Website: macys
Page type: customer-info-address
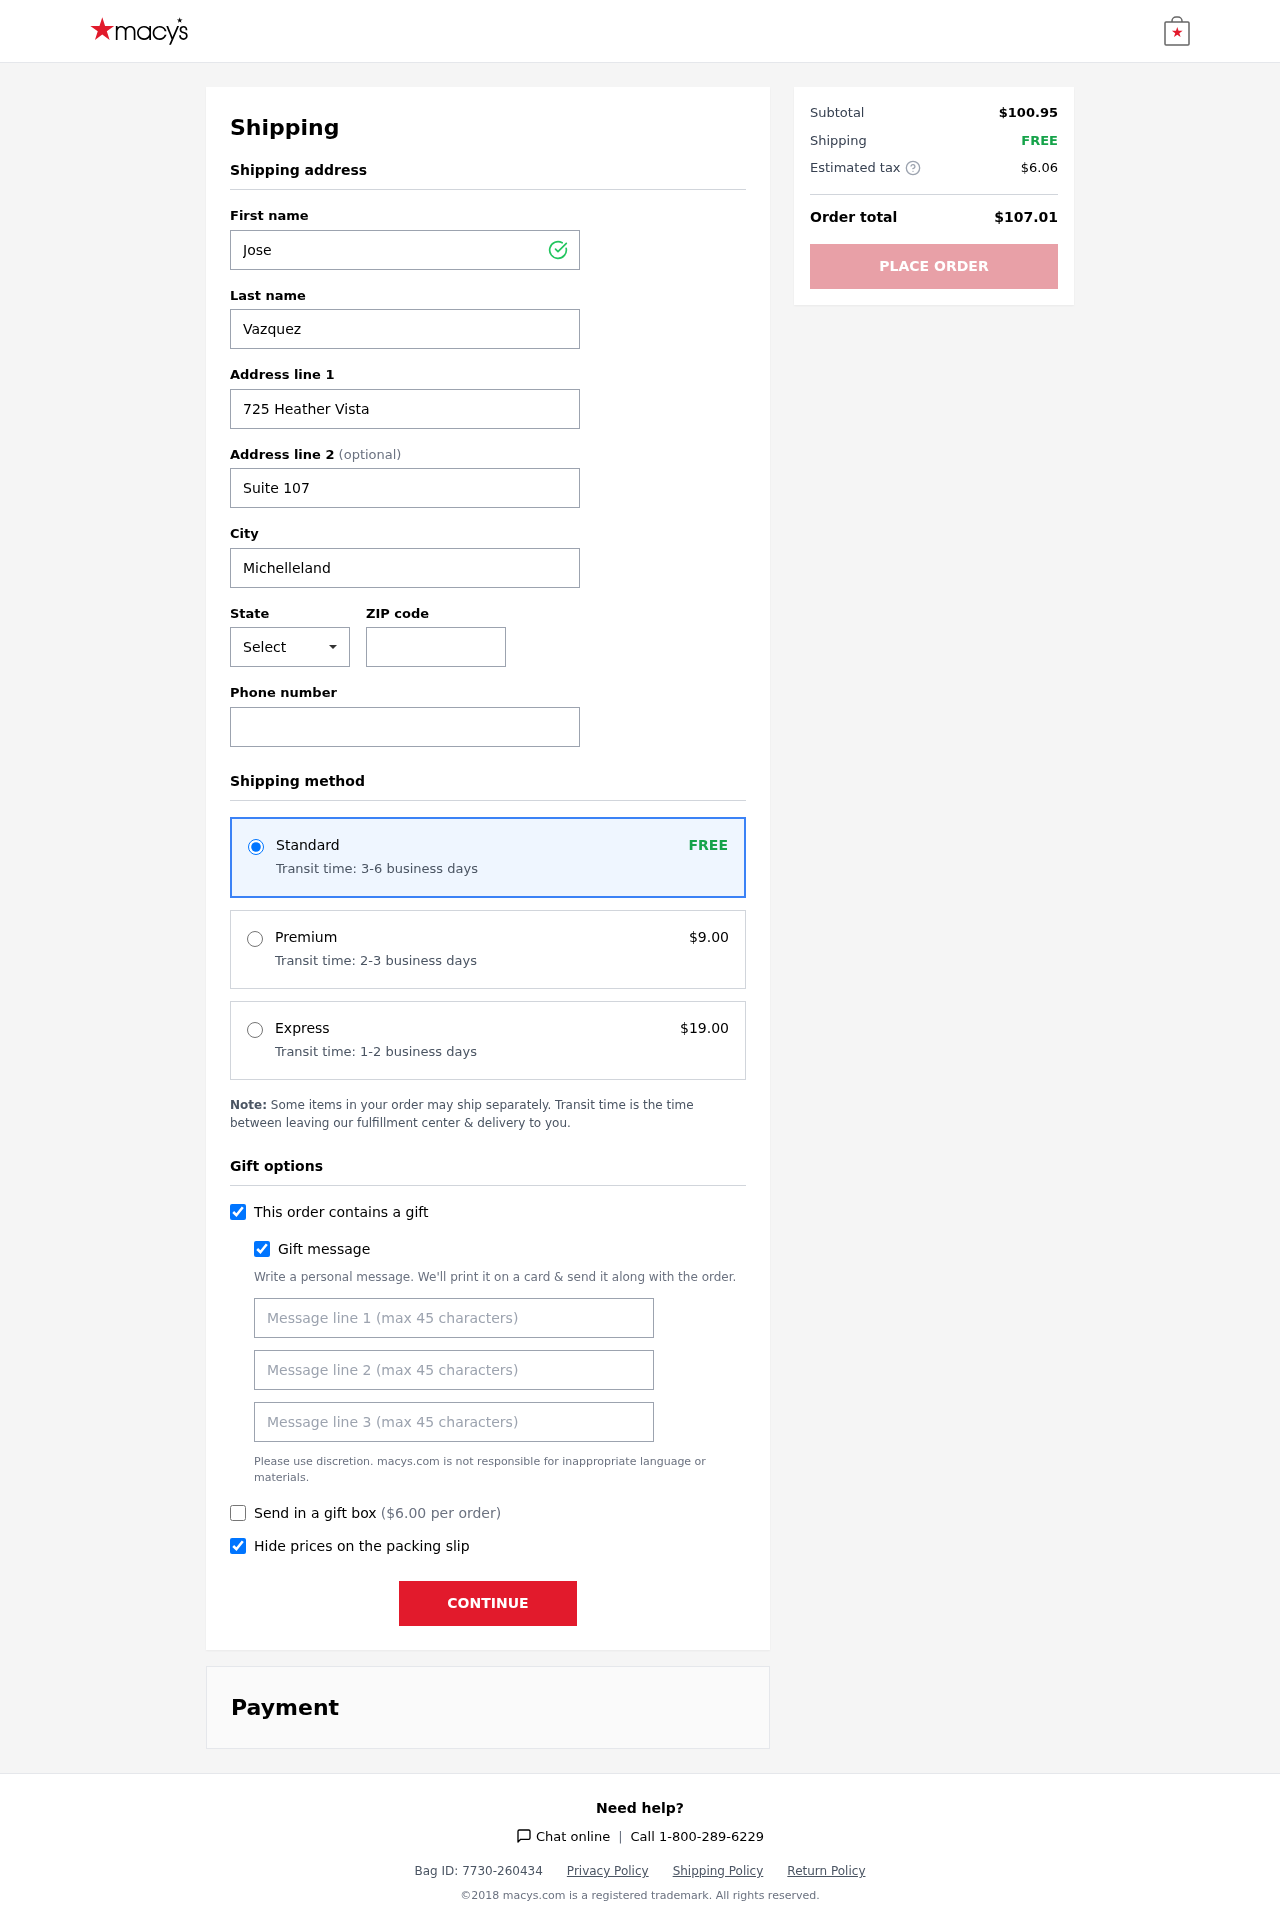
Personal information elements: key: PII_CITY
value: Michelleland
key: PII_FIRSTNAME
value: Jose
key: PII_GIFT_MESSAGE
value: Hey Tracy, I thought you’d love these cozy sheets to add a touch of elegance to your space. Wishing you restful nights and sweet dreams in your new home! Enjoy!  Jose
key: PII_LASTNAME
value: Vazquez
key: PII_PHONE
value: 9443882607
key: PII_POSTCODE
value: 15691
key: PII_STATE_ABBR
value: FM
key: PII_STREET
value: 725 Heather Vista
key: PII_STREET2
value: Suite 107
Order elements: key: ORDER_SHIPPING_STANDARD
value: FREE
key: ORDER_SHIPPING_STANDARD_TIME
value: Transit time: 3-6 business days
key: ORDER_SHIPPING_PREMIUM
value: $9.00
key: ORDER_SHIPPING_PREMIUM_TIME
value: Transit time: 2-3 business days
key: ORDER_SHIPPING_EXPRESS
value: $19.00
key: ORDER_SHIPPING_EXPRESS_TIME
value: Transit time: 1-2 business days
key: ORDER_GIFT_BOX_FEE
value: $6.00
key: ORDER_SUBTOTAL
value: $100.95
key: ORDER_SHIPPING_COST
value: FREE
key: ORDER_TAX
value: $6.06
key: ORDER_TOTAL
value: $107.01